Field crop: maize
Growth stage: 2
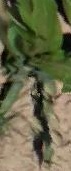
Species: maize